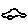
Label: car